Question: I have a simple site where users can bid on a product. The model looks like this:

Obviously different users can bid, so how do I draw the missing link to the 'users' table?
I'm a little confused whether to use identifying or non-identifying relationship.
Updated:
##
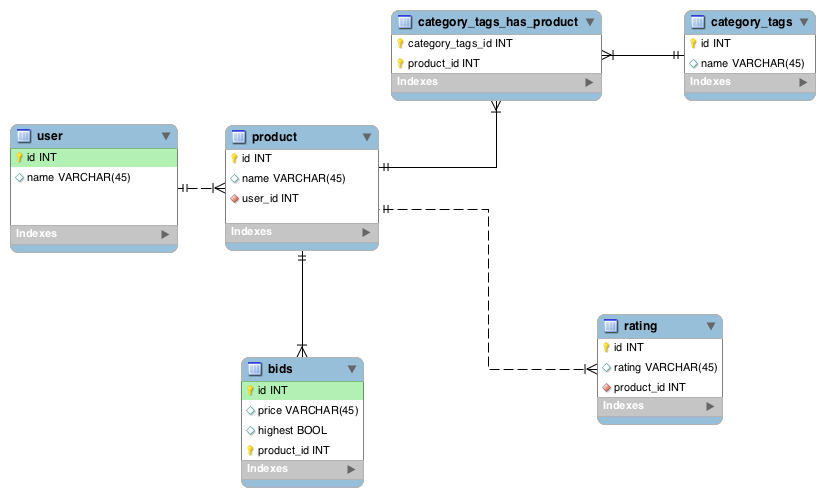
Answer: You say:
This suggests that there is a relationship (Bids) between Users and Products. You could name it 'user_bids_on_product' or just 'bid'.
I would remove the relationship between 'user' and 'product' (unless it means something else like the owner of a product) and unify your 'bids' and 'bids_has_product' into one table:
'''
user_bids_on_product
--------------------
product_id FK to product
user_id FK to user
price
'''
The '(product_id, user_id)' should be the Primary Key for this table, as we assume a user can bid multiple times on a product.
You could add a surrogate 'id' and make that the PK or add a 'bid_number' column and make the compound '(product_id, user_id, bid_number)' the PK. You could alternatively make the '(product_id, bid_number)' the PK (the 'bid_number' could mark the order of the bids per product, like an auction in this case). I think that's up to you to decide.
Identifying relationships:

---
Non-identifying relationships: